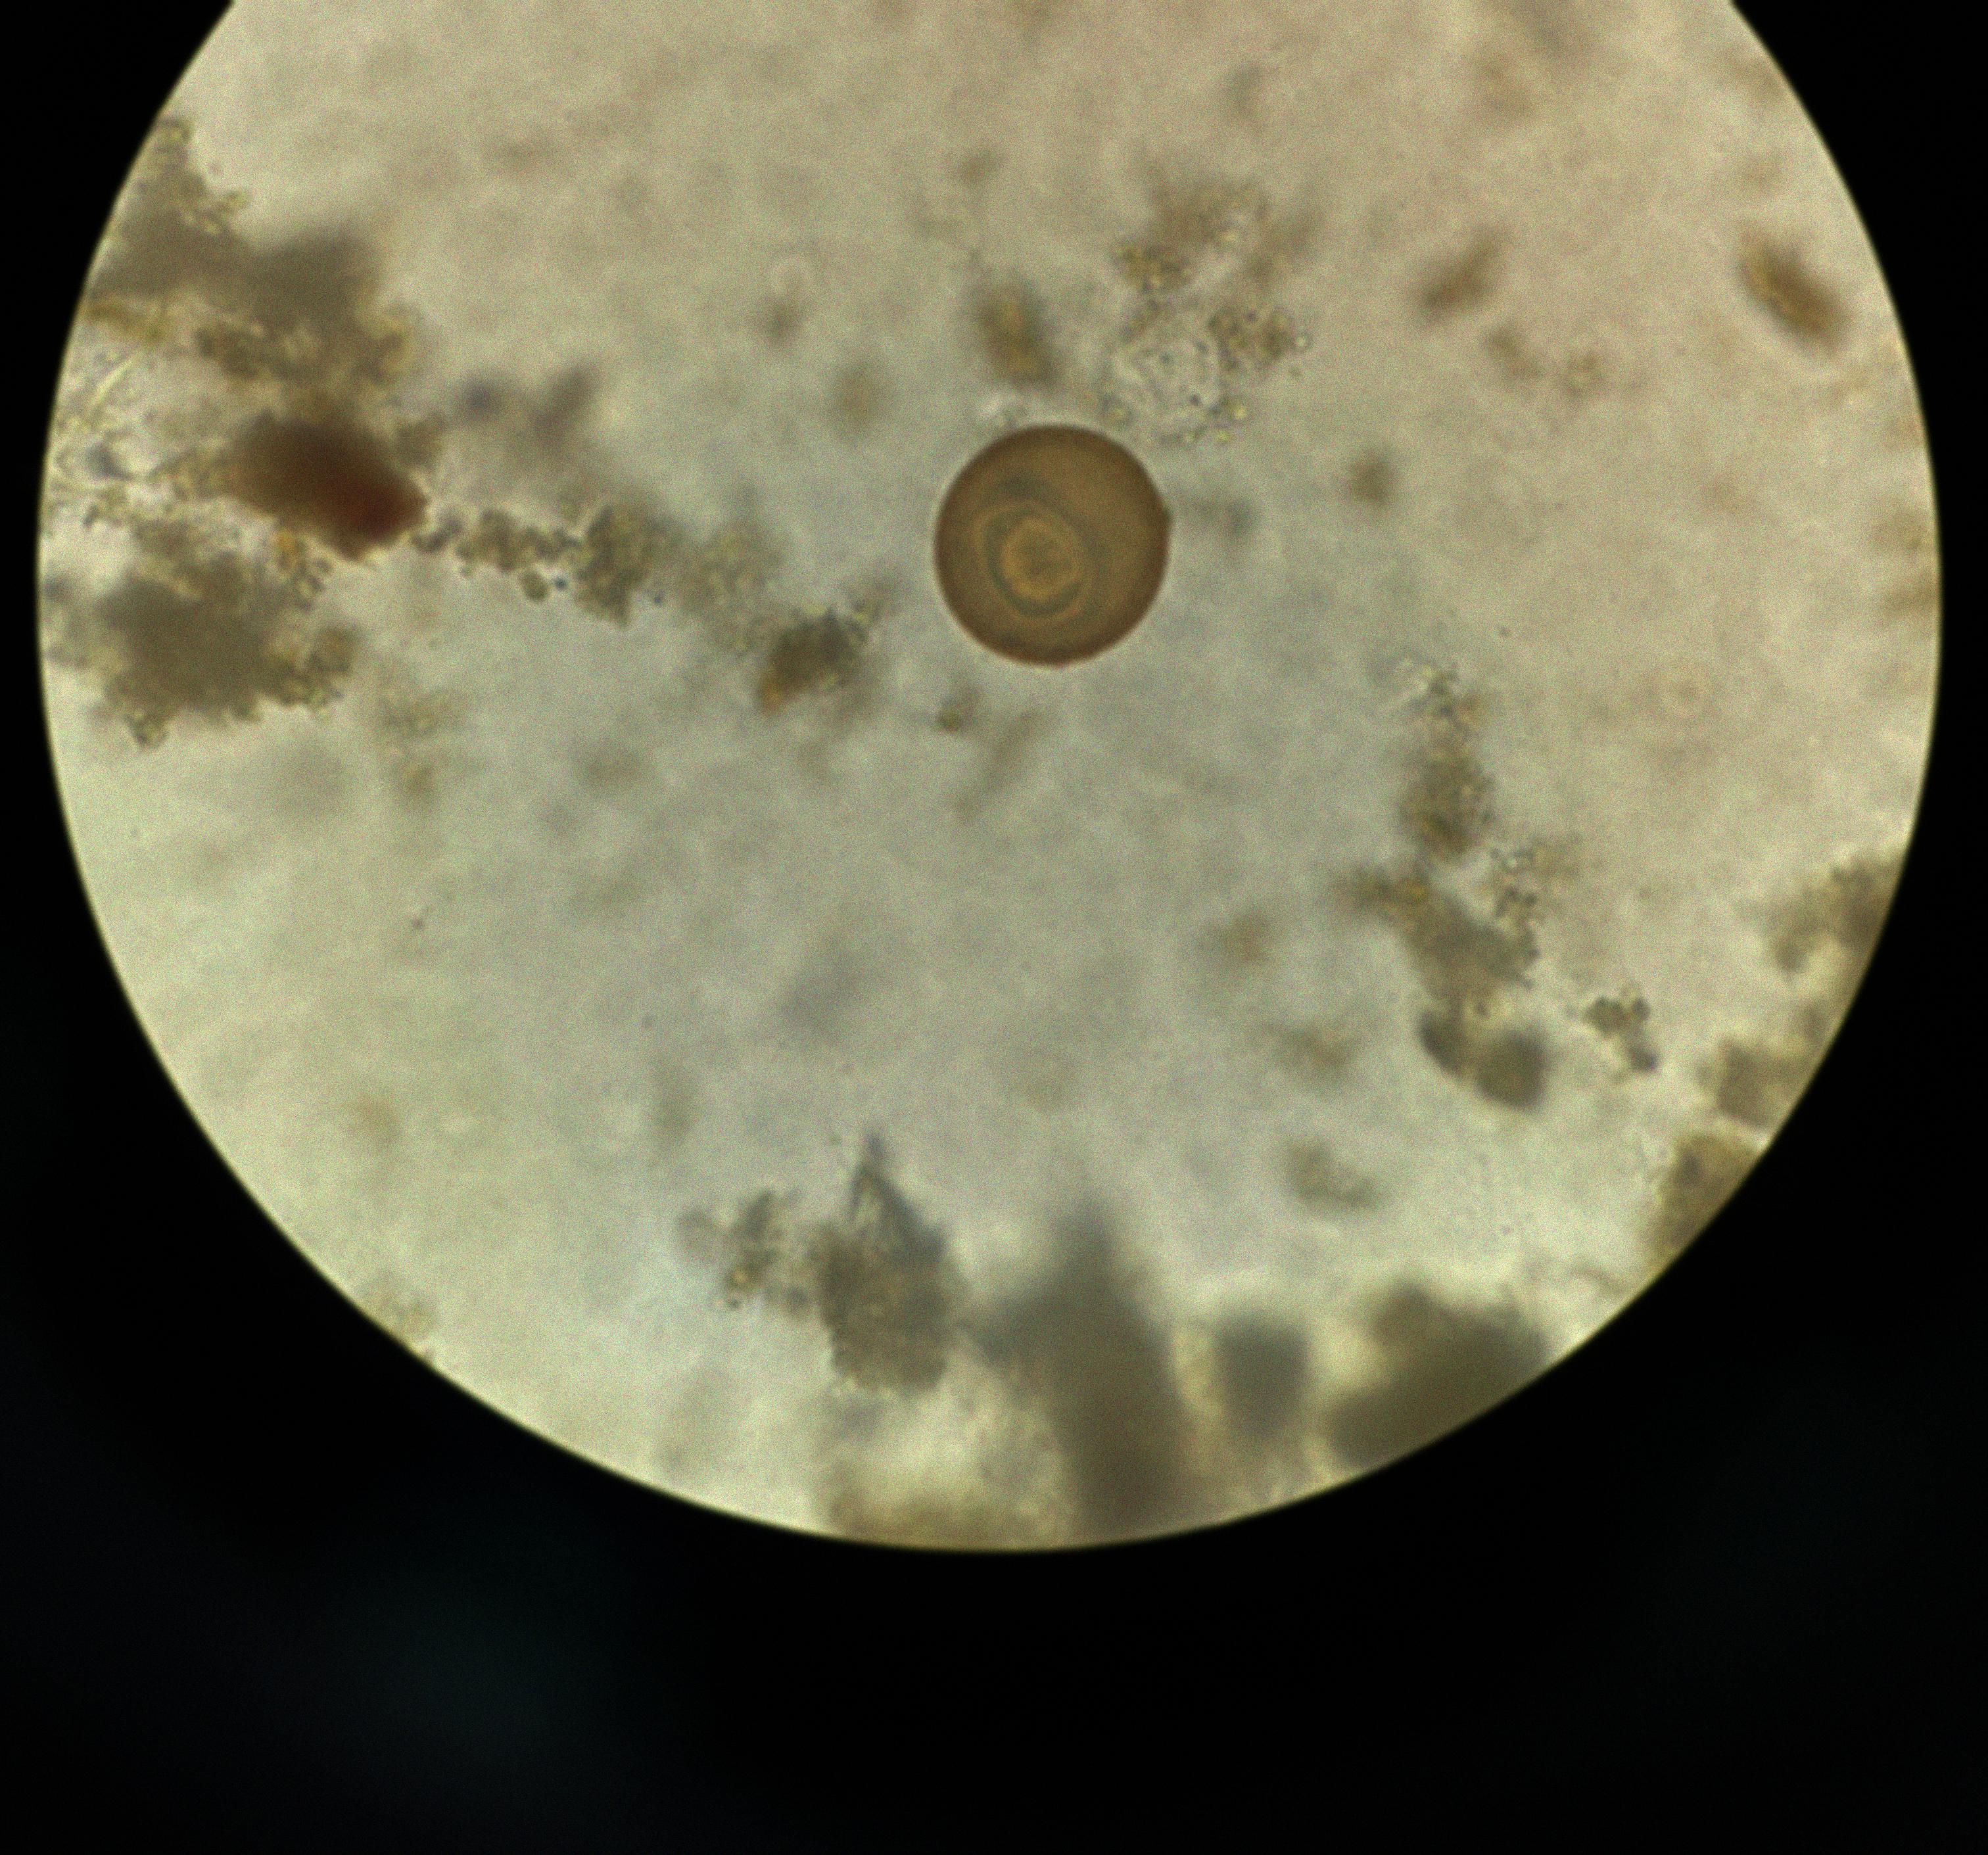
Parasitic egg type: Hymenolepis diminuta